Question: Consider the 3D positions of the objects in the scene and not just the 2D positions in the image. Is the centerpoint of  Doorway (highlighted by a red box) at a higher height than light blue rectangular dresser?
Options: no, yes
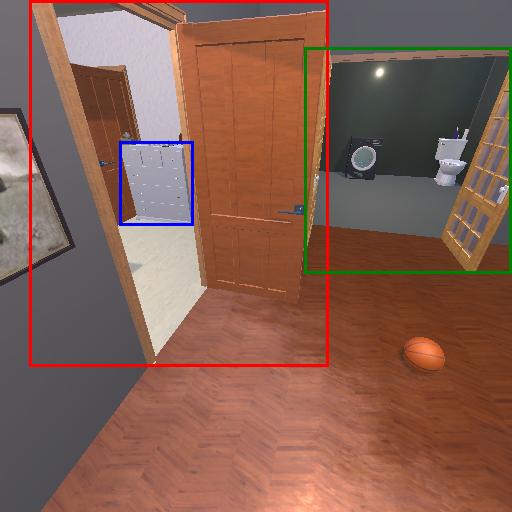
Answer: no